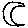
Label: moon